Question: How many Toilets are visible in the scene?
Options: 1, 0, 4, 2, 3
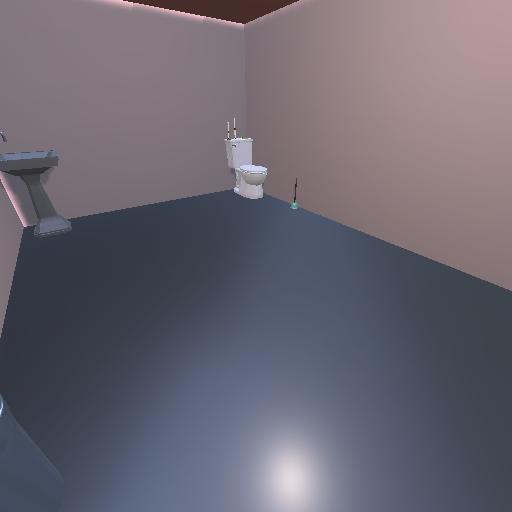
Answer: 1